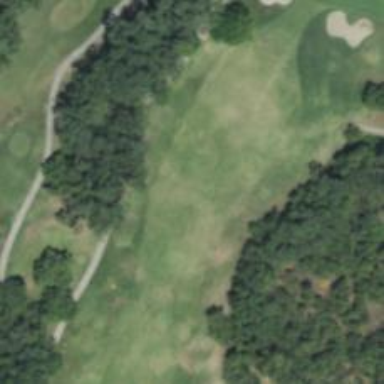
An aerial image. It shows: View of golf hole.